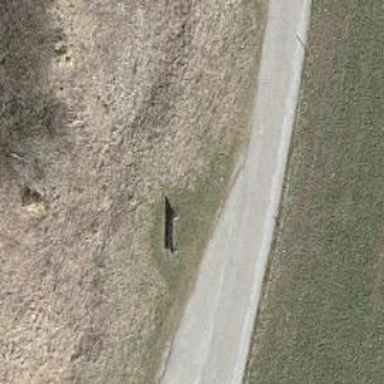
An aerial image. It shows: Bench for seating.